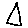
Label: triangle